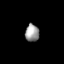
Tissue: skin
Cell type: Epithelial cells
Senescence score: 0.2122
Nuclear area (px): 241
Mean DAPI intensity: 151.373